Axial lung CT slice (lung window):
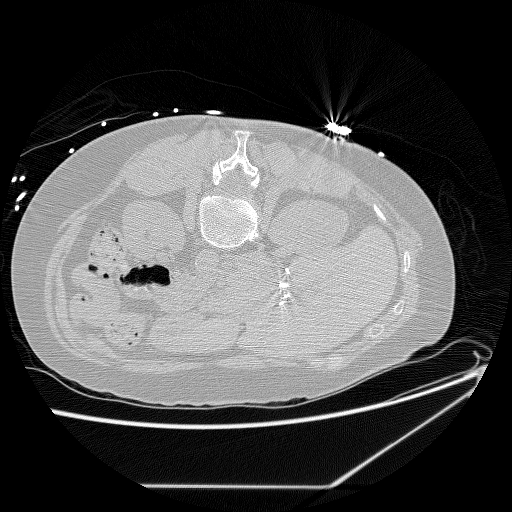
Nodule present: no